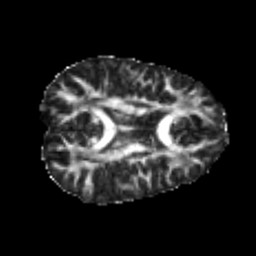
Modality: FA
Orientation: axial
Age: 20
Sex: male
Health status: healthy
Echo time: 0.074 s